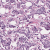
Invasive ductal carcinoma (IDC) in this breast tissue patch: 1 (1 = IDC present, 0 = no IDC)